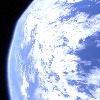
Label: cloud